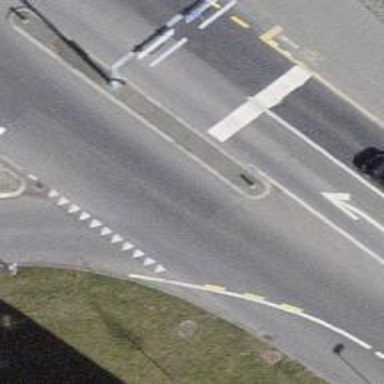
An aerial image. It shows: Road with traffic signals.